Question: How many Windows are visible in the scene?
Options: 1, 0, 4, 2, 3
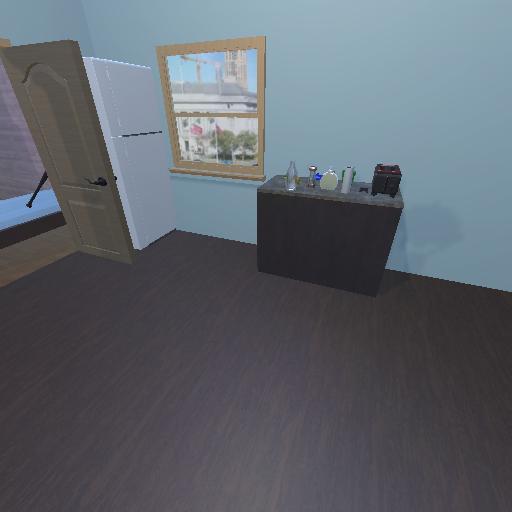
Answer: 1